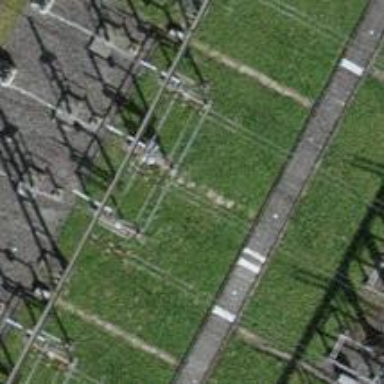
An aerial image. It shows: Switch for power supply.